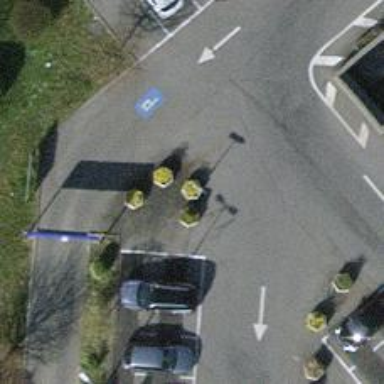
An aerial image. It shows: Bollard made of concrete.